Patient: sex M, age 59
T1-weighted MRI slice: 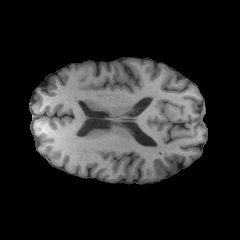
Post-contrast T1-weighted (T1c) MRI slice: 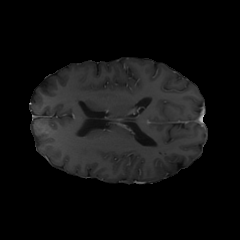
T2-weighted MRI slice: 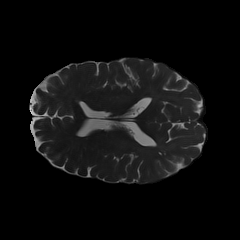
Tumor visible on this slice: no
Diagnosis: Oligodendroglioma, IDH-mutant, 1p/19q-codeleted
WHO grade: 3